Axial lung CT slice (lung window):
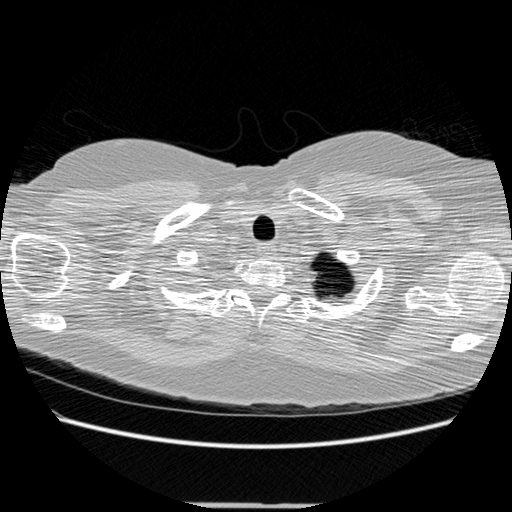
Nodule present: no